Interaction volume radius: 5 \u00c5
Interaction volume height: 20 \u00c5
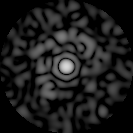
Disorder parameter: 0.8061